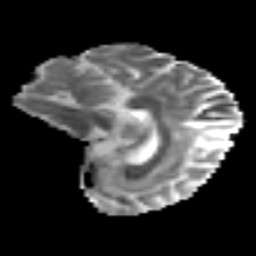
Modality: MD
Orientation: sagittal
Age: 44
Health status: ill
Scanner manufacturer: philips
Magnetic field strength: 3 T
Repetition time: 9 s
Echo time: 0.127 s